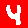
Digit: 4